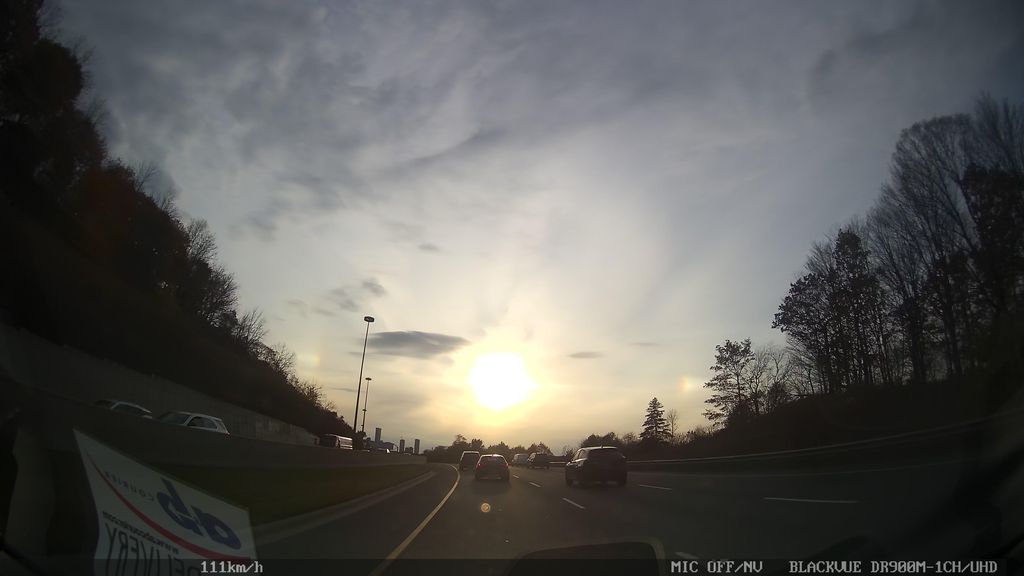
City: toronto